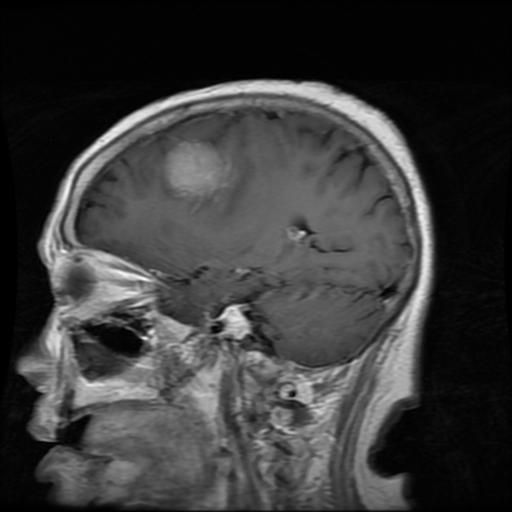
Label: meningioma